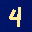
Label: 4